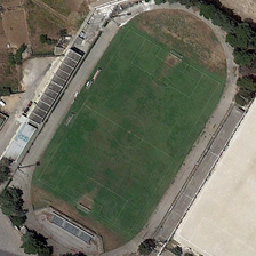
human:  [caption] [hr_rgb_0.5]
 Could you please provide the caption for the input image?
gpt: Next to the playground is a bare land.

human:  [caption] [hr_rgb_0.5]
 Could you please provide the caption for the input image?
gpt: Next to the Park is a naked Earth.

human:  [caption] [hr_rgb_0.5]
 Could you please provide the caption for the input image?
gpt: There is an open space near the playground.

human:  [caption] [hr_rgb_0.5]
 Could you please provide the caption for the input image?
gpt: There is an open space next to the playground.

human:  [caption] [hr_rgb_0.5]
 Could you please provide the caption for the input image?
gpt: Beside the playground is a bare land.